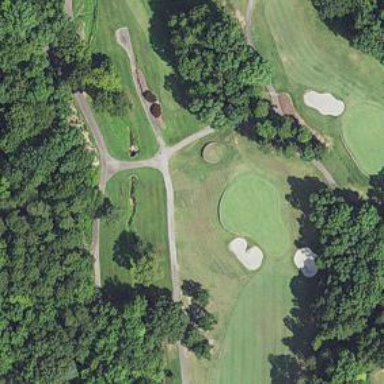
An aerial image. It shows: View of golf hole.